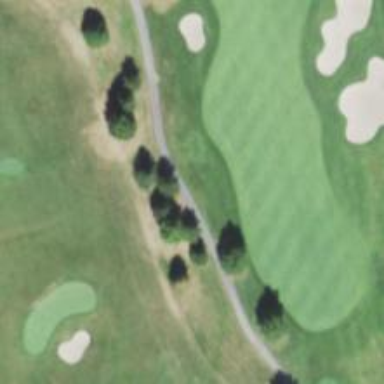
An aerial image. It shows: Path for golf carts.